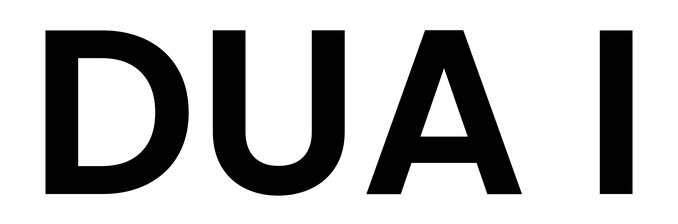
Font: Poppins-SemiBold